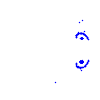
Particle: electron